Question: So, I have done this before and made many many ajax calls
For some reason one doesn't work =(
Previously I had an internal server error 500, but after pasting some working code and renaming methods to shorter names finally it changed over to this error of Unknown web method.
## Setup
I am using jQuery to make Ajax calls to WebMethods in my Codebehind for my ASP.NET page.
Here is my C# WebMethod
'''
[WebMethod(EnableSession = true)]
[ScriptMethod]
public string viewApps(string foo)
{
string x = "";
//130 lines of useful code.
x = "0";
return x;
}
'''
Here is the Javascript/jQuery doing the ajax call. It is in side a with all my other ajax calls. The other ones work. This one does not. It triggered by an onclick event in the html.
'''
function viewApps() {
var food = "hamburger";
$.ajax(
{
//send selected makes
type: "POST",
url: "MassUpdater.aspx/viewApps",
dataType: "json",
data: "{foo:" + food + "}",
contentType: "application/json; charset=utf-8",
//process the response
//and populate the list
success: function (msg) {
//just for show
},
error: function (e) {
alert(JSON.stringify(e));
$('#result').innerHTML = "unavailable";
}
});
//to be uncommented later when functionality works.
// populateBrakeConfigs();
// populateBedConfigs();
// populateBodyStyleConfigs();
// populateSpringConfigs();
// populateSteeringConfigs();
// populateWheeleBase();
// populateTransmission();
// populateDriveTypes();
function populateBrakeConfigs() { }
function populateBedConfigs() { }
function populateBodyStyleConfigs() { }
function populateSpringConfigs() { }
function populateSteeringConfigs() { }
function populateWheeleBase() { }
function populateTransmission() { }
function populateDriveTypes() { }
}
'''
The ajax error looks like this:

I am also willing to provide any additional code or information about my project upon request.
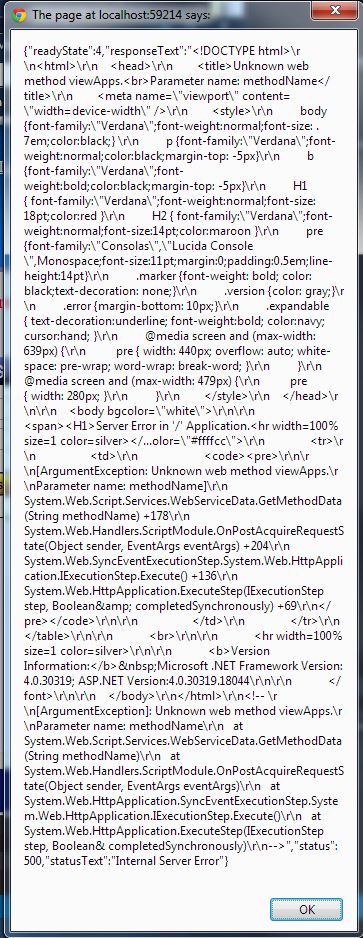
Answer: The answer unfortunately is that somehow the static keyword got left out of the WebMethod, therefore the ajax call cannot find it.